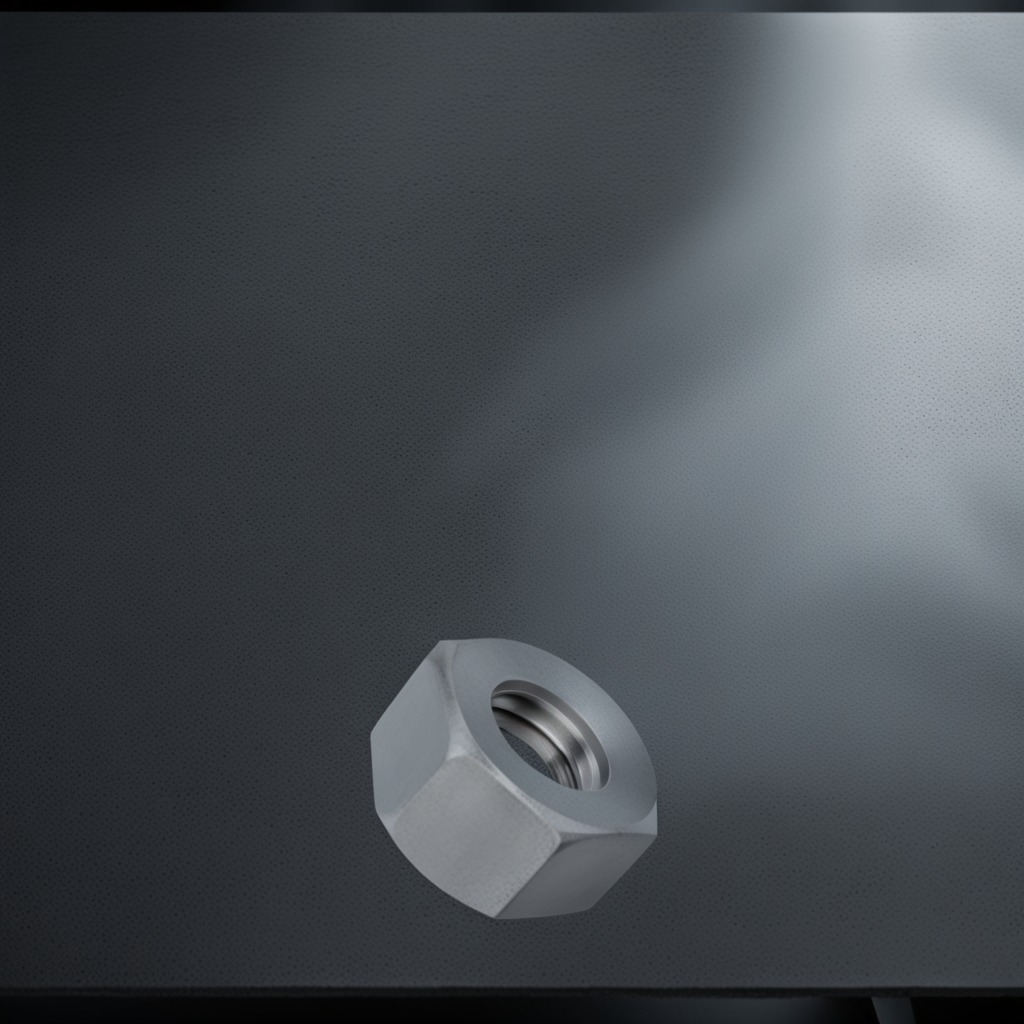
A metal nut is lying on a clean granite table inside a workshop at night dim ambient light soft shadows worn but